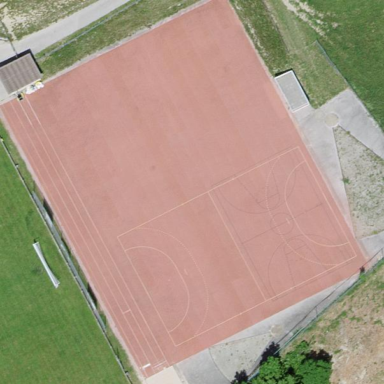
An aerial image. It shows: Basketball court in the leisure land pitch.